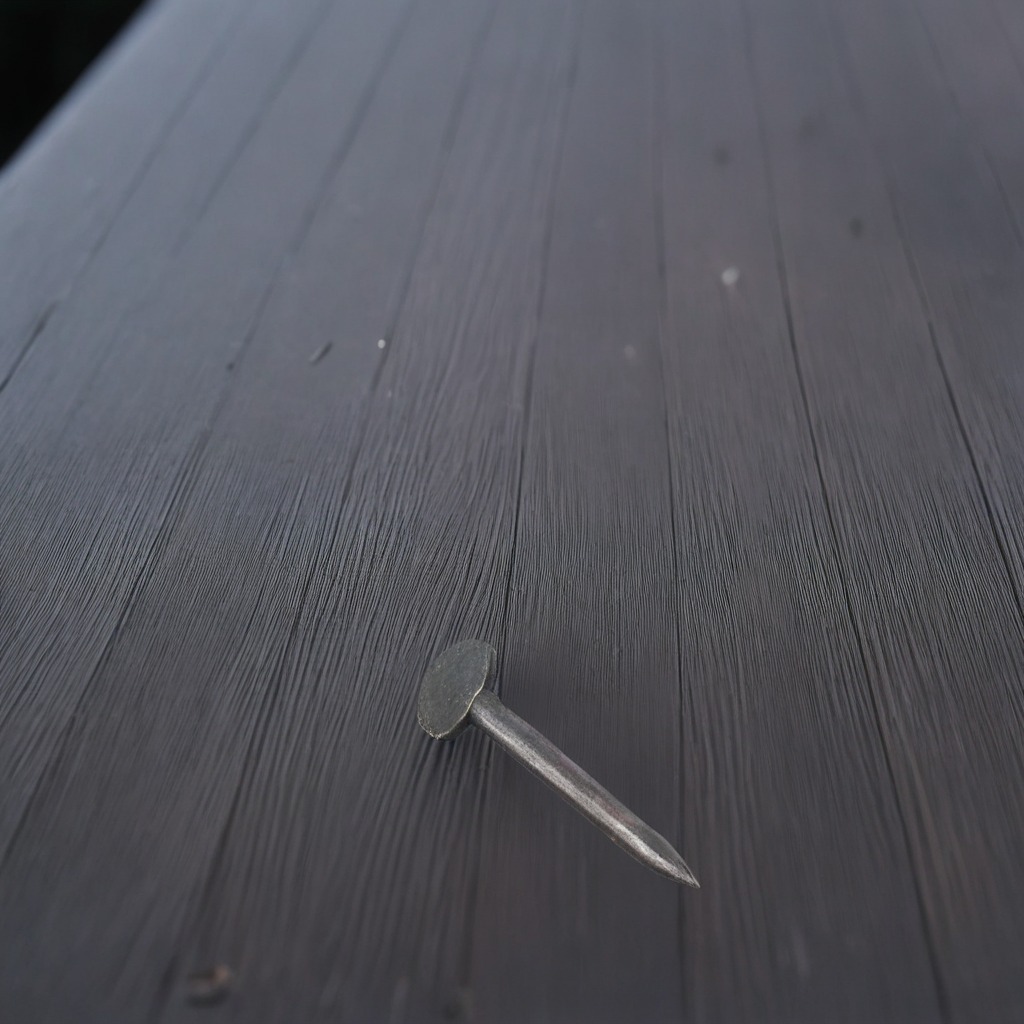
A nail is lying on the old table.